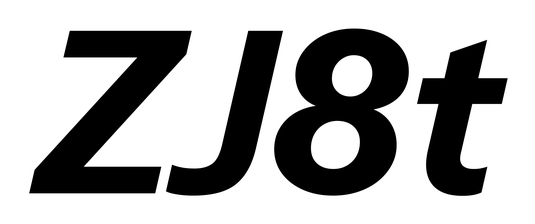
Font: InstrumentSans-Italic_Bold_Italic